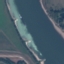
Land use / land cover: River